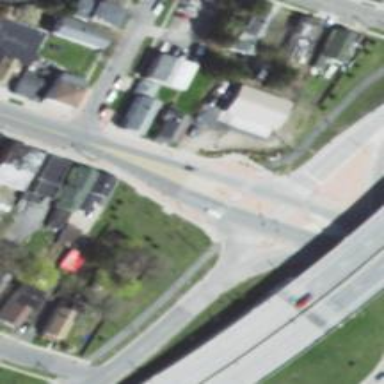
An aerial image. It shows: Traffic island on the road.